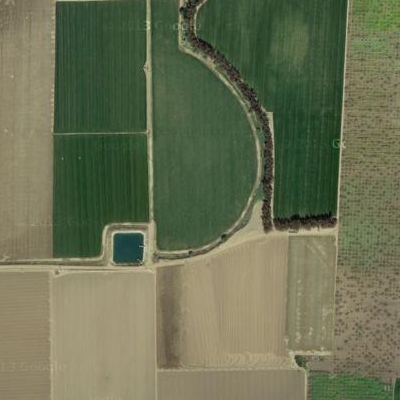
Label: bField